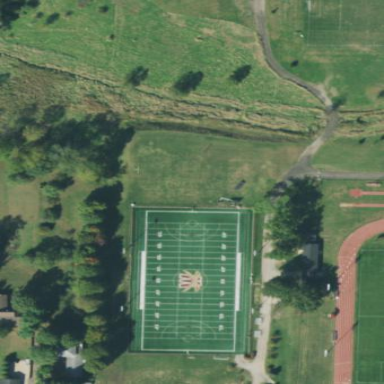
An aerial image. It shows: American football pitch with artificial turf surface for leisure land.